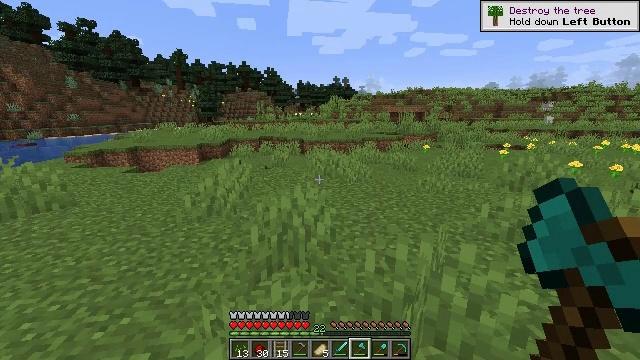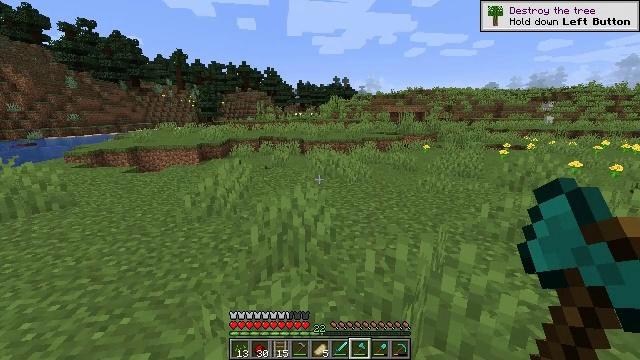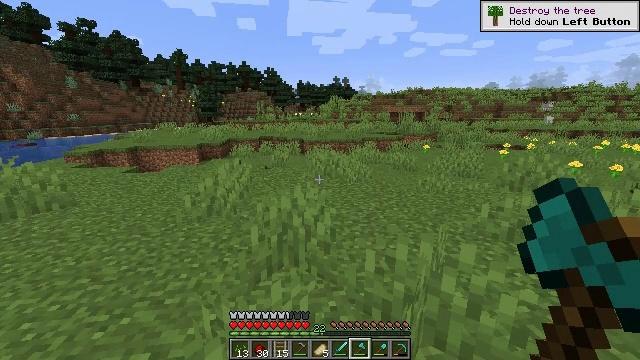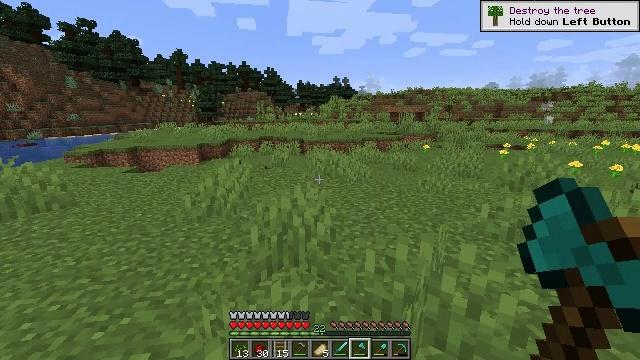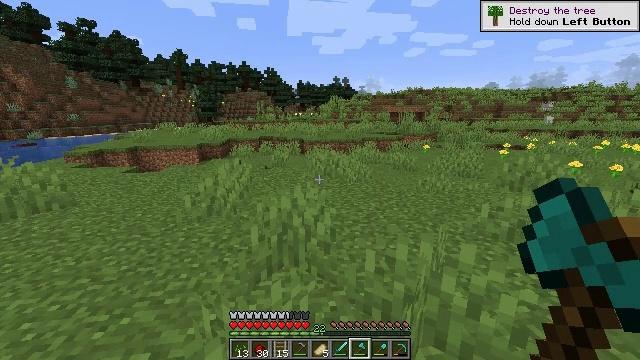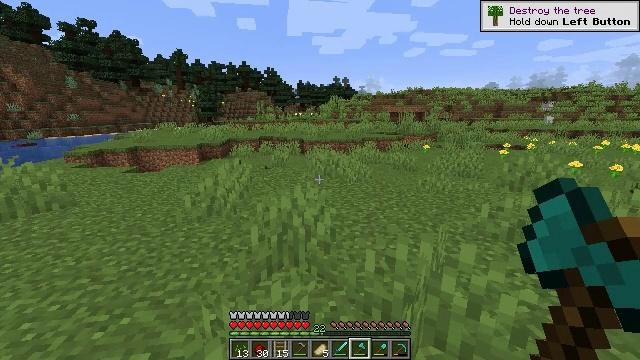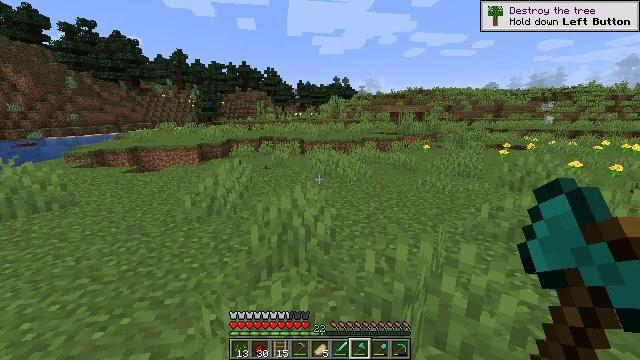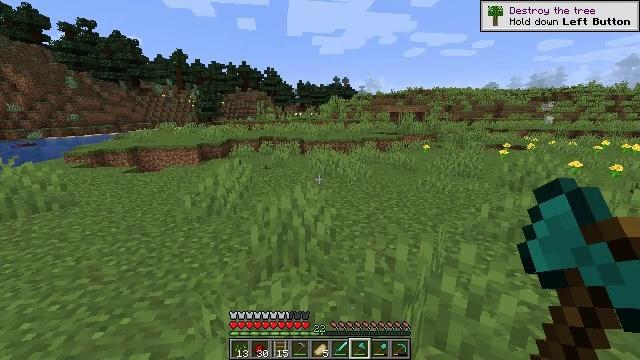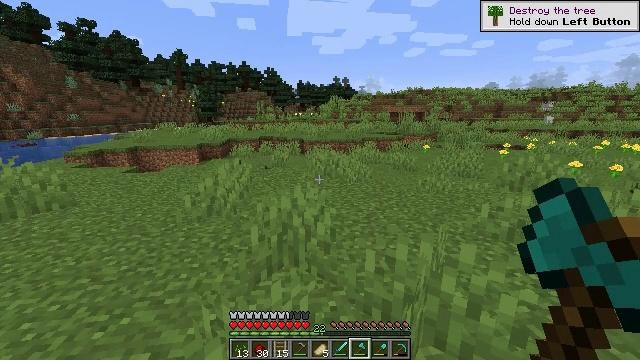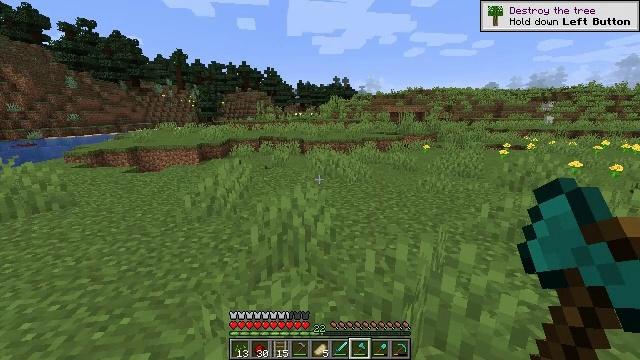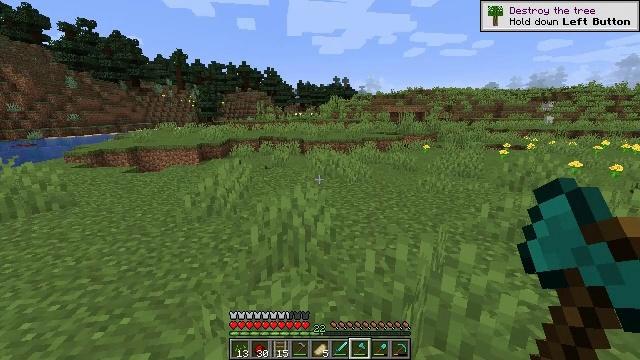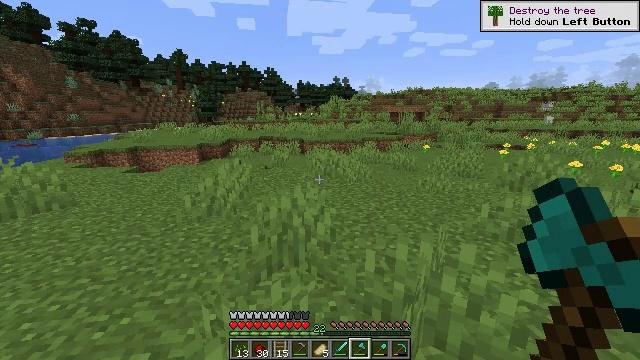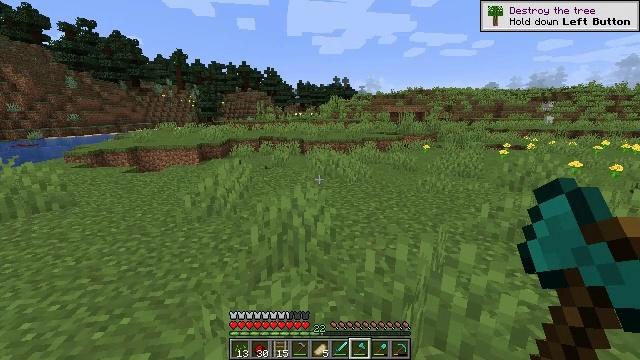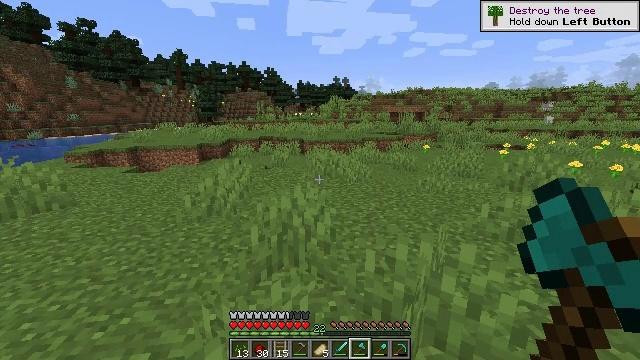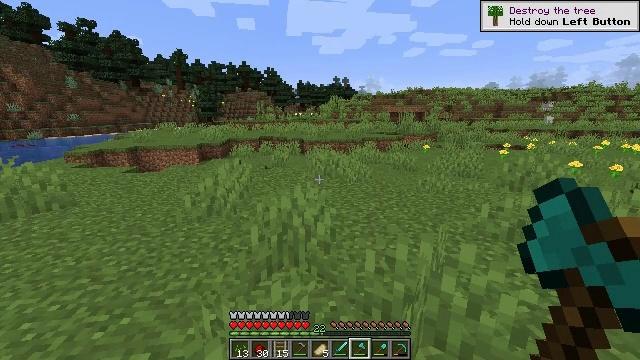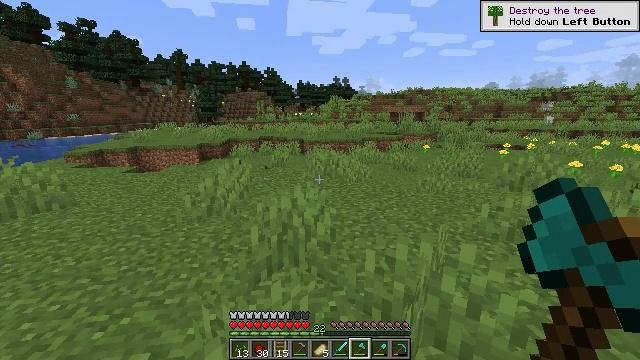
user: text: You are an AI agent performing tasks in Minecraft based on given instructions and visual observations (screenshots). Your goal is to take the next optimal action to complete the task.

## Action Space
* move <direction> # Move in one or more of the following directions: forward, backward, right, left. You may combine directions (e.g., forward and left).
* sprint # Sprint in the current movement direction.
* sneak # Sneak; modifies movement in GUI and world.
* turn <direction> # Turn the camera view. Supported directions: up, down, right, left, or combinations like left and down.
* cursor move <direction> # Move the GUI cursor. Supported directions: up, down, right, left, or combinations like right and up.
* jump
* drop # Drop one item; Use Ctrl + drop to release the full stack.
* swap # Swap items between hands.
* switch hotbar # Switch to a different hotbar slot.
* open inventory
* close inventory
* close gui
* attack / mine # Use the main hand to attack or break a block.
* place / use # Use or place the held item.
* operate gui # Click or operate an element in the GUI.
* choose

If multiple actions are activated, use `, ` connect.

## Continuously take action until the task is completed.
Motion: motion action
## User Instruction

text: Kill the sheep.
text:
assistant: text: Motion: no_op
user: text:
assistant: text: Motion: no_op
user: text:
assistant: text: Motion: no_op
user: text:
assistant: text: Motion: no_op
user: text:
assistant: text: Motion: no_op
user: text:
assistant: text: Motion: no_op
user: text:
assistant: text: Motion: no_op
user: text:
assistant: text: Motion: no_op
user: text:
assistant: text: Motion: no_op
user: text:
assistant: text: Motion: no_op
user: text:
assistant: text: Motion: no_op
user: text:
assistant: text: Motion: no_op
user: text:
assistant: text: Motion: no_op
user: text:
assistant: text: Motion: no_op
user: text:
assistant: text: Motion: no_op
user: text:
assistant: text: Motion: no_op
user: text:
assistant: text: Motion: no_op
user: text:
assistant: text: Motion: no_op
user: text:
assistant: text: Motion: no_op
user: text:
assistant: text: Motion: no_op
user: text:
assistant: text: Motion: no_op
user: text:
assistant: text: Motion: no_op
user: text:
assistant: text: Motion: no_op
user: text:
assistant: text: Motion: no_op
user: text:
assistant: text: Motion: no_op
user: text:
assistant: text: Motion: no_op
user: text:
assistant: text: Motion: no_op
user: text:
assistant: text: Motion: no_op
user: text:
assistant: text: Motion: no_op
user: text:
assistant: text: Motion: no_op